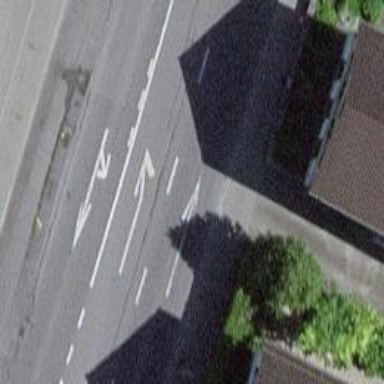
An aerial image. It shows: Public transport stop position.